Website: macys
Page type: customer-info-address
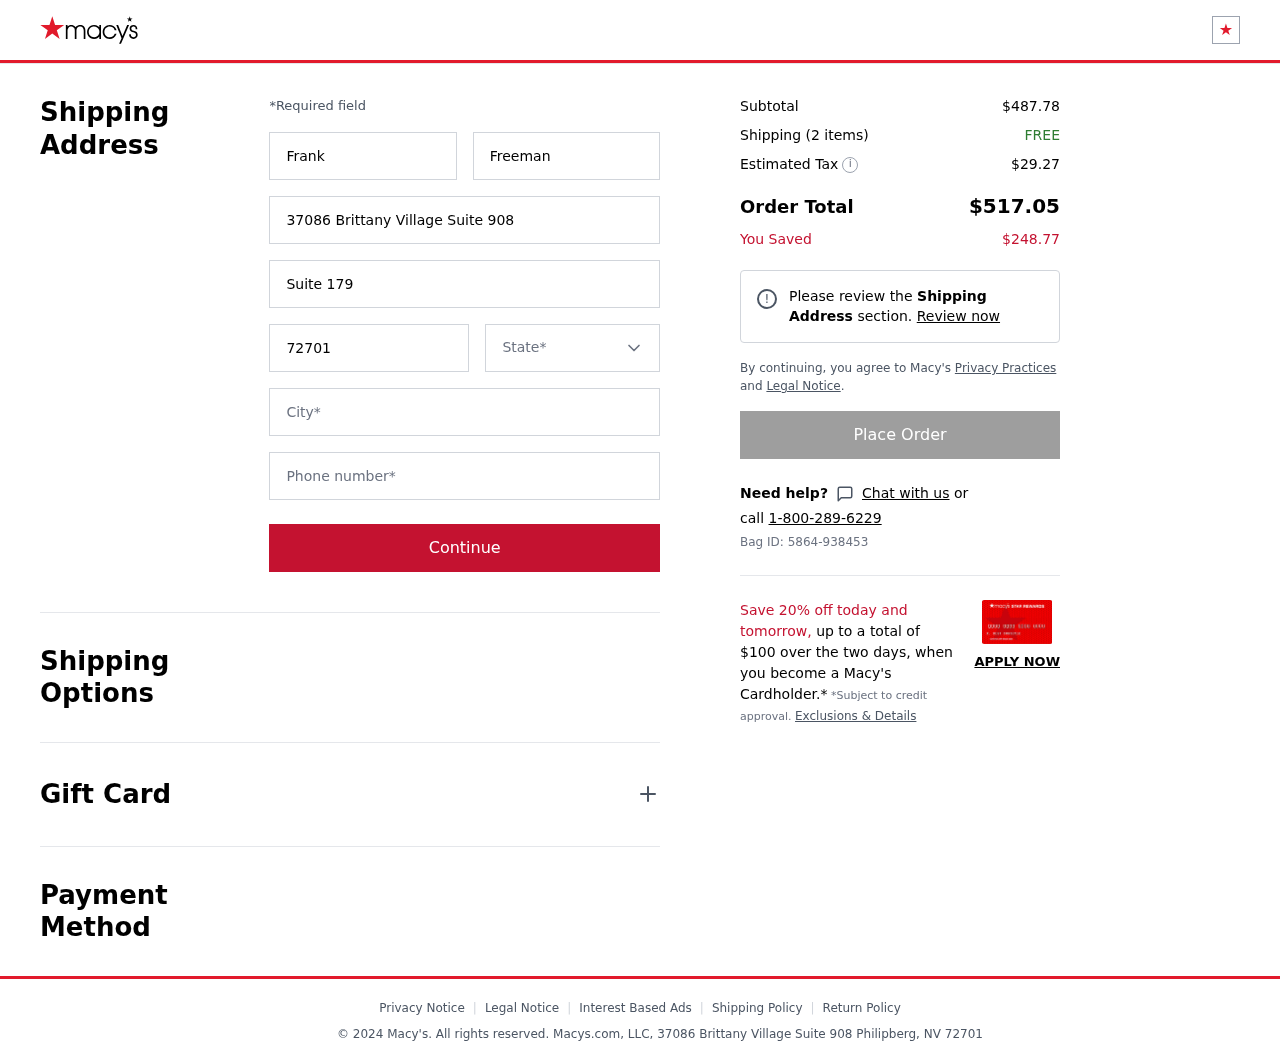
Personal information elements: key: PII_CITY
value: Philipberg
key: PII_FIRSTNAME
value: Frank
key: PII_LASTNAME
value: Freeman
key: PII_PHONE
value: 8392628323
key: PII_POSTCODE
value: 72701
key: PII_STATE
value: Nevada
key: PII_STREET
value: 37086 Brittany Village Suite 908
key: PII_STREET2
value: Suite 179
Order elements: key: ORDER_SUBTOTAL
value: $487.78
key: ORDER_NUM_ITEMS
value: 2
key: ORDER_SHIPPING_COST
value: FREE
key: ORDER_TAX
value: $29.27
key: ORDER_TOTAL
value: $517.05
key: ORDER_SAVINGS
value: $248.77
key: ORDER_BAG_ID
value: Bag ID: 5864-938453